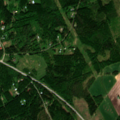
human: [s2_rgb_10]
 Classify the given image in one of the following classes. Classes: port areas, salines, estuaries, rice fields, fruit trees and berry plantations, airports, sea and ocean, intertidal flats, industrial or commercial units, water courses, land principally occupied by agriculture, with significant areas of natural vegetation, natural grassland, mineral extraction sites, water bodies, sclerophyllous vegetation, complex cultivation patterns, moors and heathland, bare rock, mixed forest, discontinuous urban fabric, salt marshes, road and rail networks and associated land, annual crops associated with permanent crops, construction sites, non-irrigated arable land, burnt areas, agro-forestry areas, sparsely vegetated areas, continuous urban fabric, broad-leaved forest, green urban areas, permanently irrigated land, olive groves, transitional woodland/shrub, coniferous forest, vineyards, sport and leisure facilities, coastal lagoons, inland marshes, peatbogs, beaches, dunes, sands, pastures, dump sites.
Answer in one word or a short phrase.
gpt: non-irrigated arable land, land principally occupied by agriculture, with significant areas of natural vegetation, broad-leaved forest, mixed forest, transitional woodland/shrub